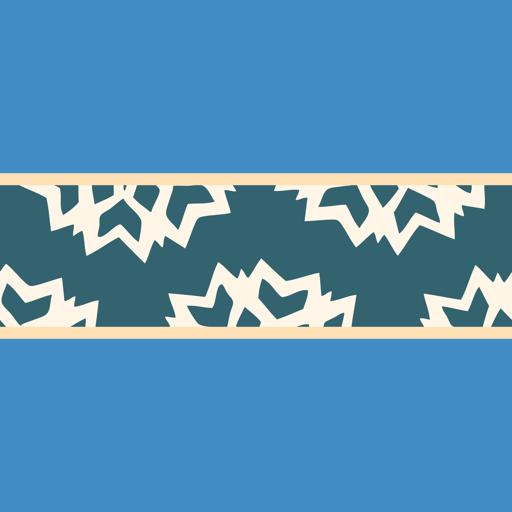
Tags: blue christmas tree ornament